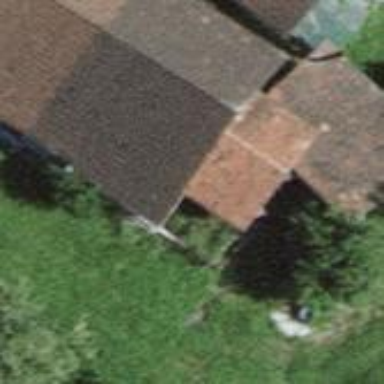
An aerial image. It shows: Rural barn.